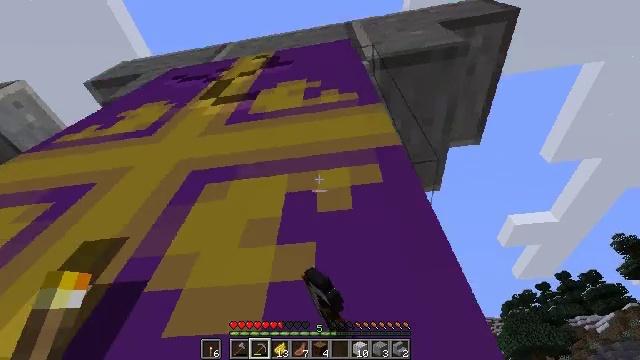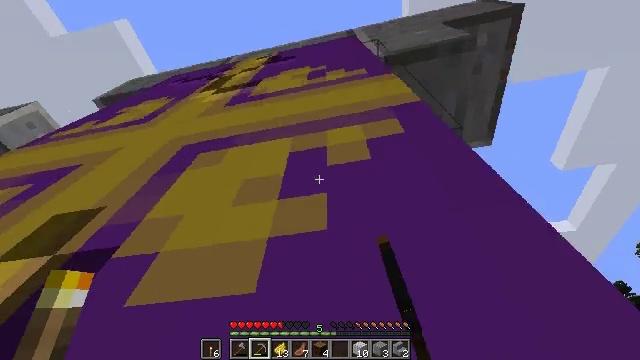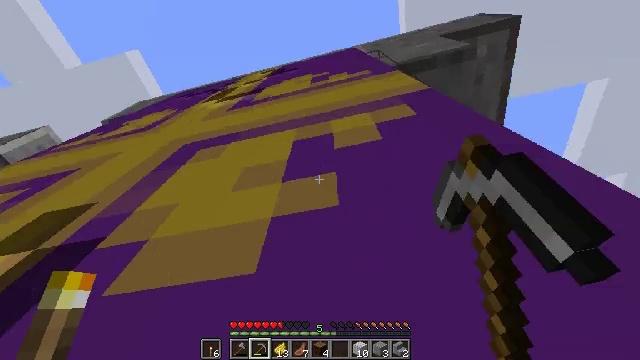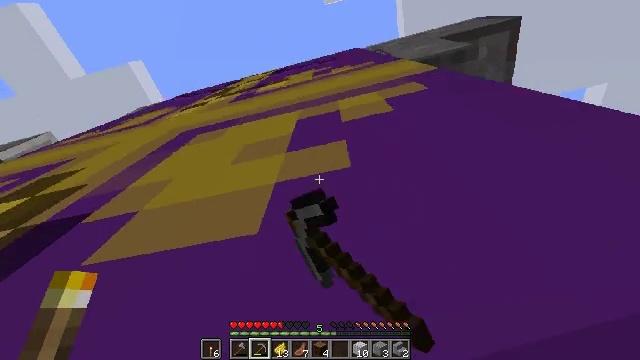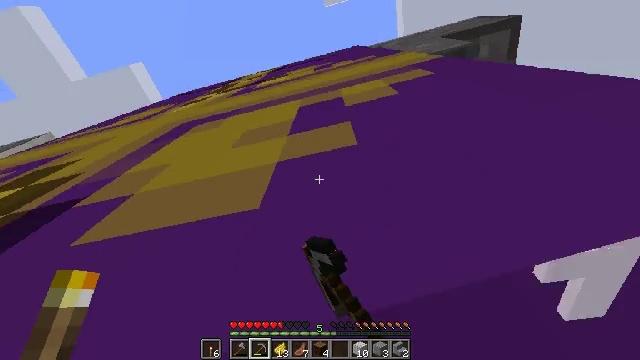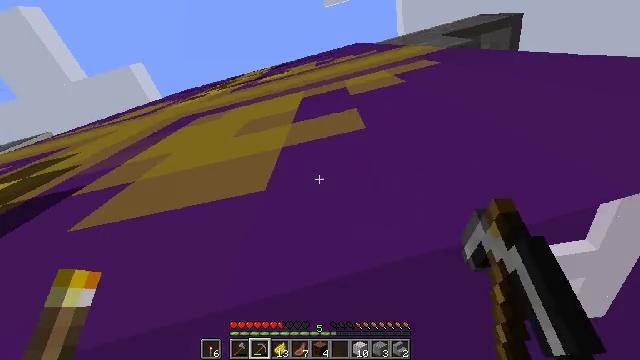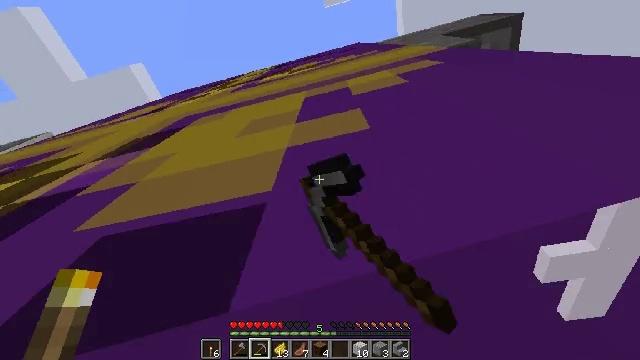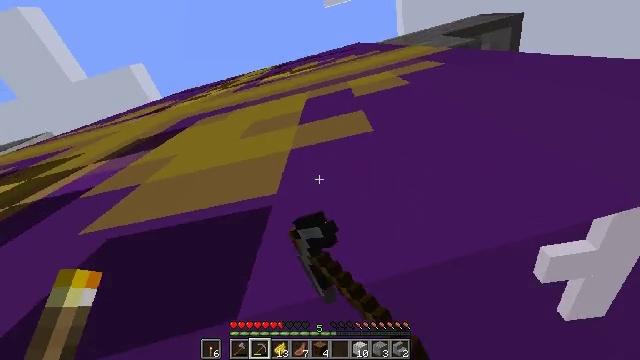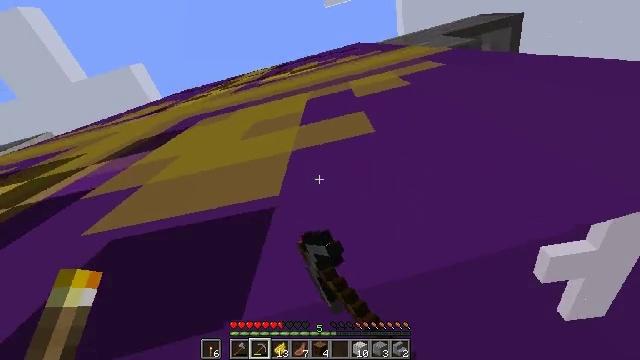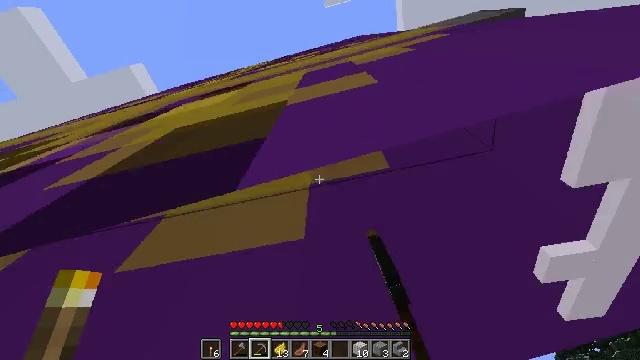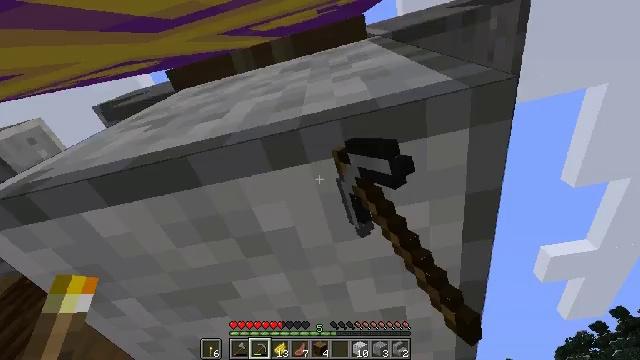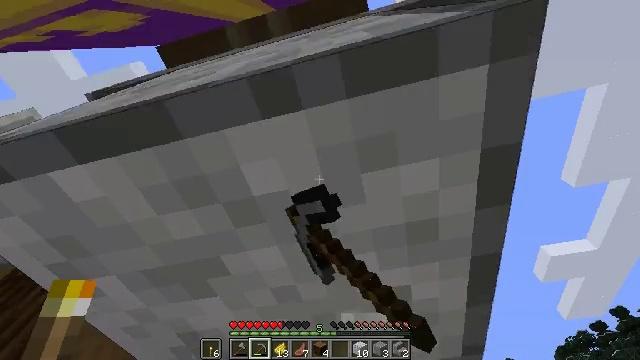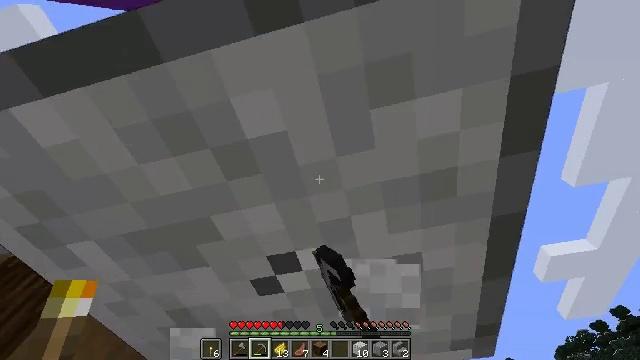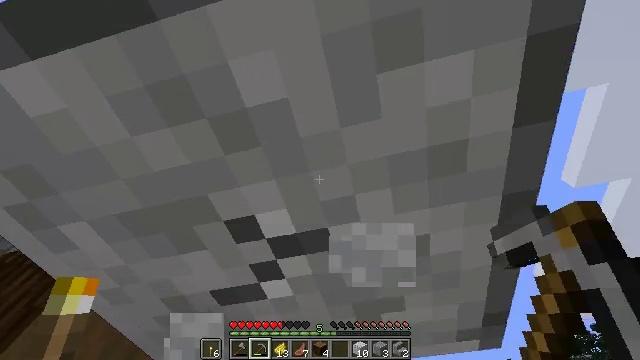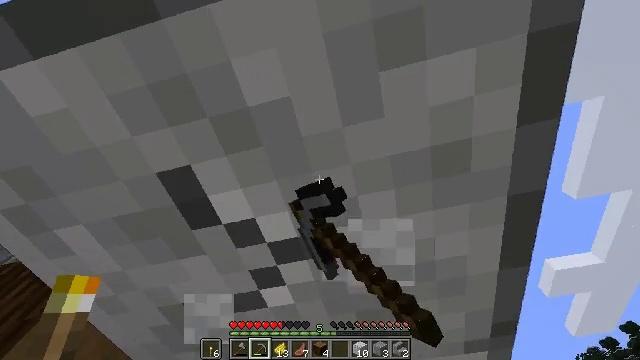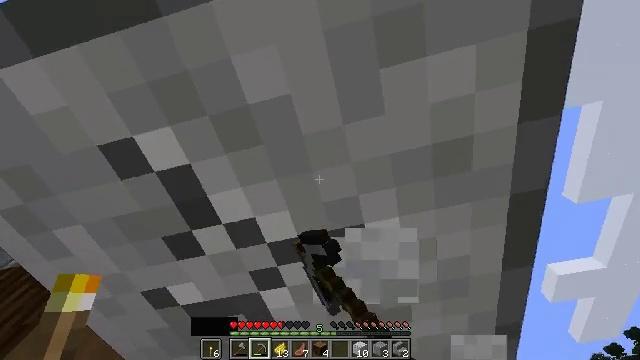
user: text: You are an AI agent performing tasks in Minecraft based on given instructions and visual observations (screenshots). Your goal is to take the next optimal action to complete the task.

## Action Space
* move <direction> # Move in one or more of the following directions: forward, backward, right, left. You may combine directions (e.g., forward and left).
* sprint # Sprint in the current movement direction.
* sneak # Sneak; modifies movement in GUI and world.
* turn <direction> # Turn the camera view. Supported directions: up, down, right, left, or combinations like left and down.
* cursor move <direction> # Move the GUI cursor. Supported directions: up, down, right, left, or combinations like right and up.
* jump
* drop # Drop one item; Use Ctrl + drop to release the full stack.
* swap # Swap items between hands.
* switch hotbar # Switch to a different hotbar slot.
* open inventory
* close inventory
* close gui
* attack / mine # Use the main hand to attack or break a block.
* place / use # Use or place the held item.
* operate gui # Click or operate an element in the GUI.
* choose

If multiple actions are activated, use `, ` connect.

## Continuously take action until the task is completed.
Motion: motion action
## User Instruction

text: Attack the polished diorite to collect it.
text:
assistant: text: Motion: turn left and up, attack / mine
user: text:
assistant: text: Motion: turn left and up, attack / mine
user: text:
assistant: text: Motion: turn up, attack / mine
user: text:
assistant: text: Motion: attack / mine
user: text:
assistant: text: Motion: attack / mine
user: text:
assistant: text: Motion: attack / mine
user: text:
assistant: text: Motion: attack / mine
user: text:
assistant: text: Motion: attack / mine
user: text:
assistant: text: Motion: move forward, attack / mine
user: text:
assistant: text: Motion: move forward, attack / mine
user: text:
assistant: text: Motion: attack / mine
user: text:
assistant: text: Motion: attack / mine
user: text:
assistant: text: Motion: attack / mine
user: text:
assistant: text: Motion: turn up, attack / mine
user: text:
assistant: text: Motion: turn up, attack / mine
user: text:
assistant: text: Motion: turn up, attack / mine
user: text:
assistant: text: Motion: attack / mine
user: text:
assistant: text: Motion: attack / mine
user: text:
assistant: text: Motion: attack / mine
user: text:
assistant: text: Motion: attack / mine
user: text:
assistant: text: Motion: attack / mine
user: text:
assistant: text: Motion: turn right, attack / mine
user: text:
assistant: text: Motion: attack / mine
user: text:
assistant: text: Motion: attack / mine
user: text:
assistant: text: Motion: move back, turn up, attack / mine
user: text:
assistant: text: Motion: move back, turn up, attack / mine
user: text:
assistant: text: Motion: attack / mine